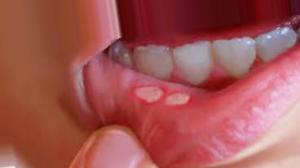
Condition: Mouth Ulcer